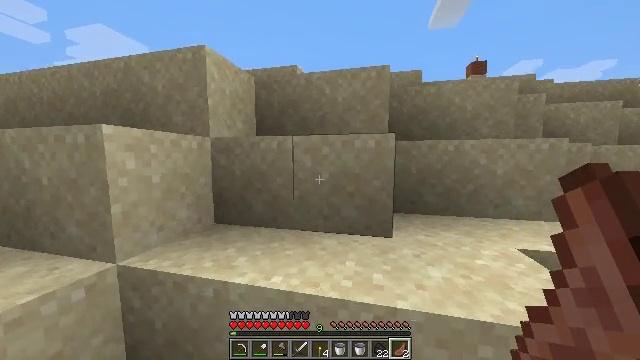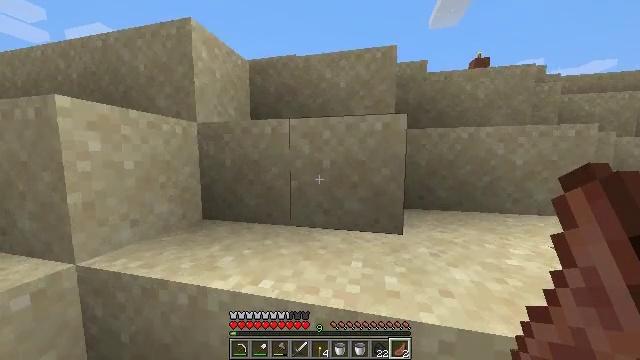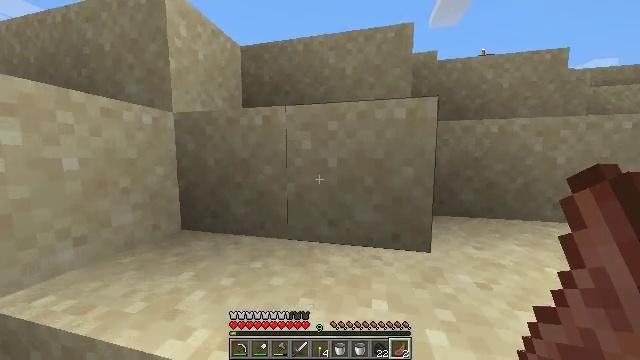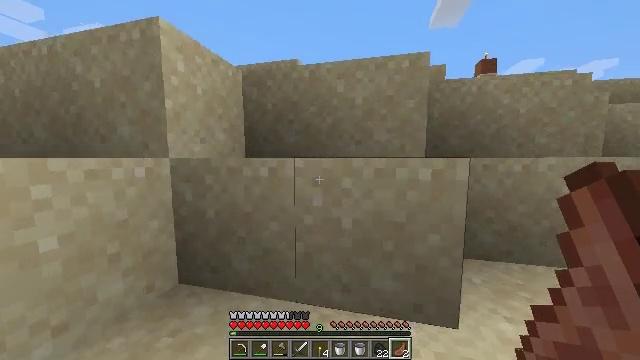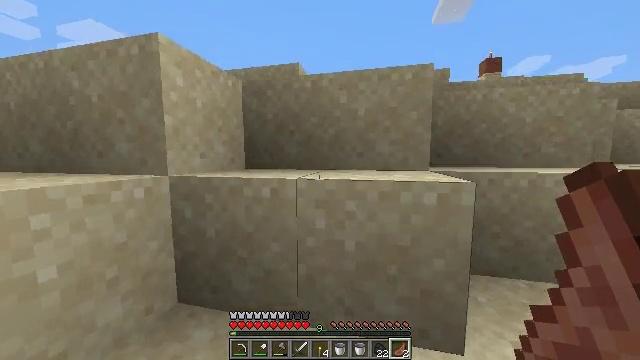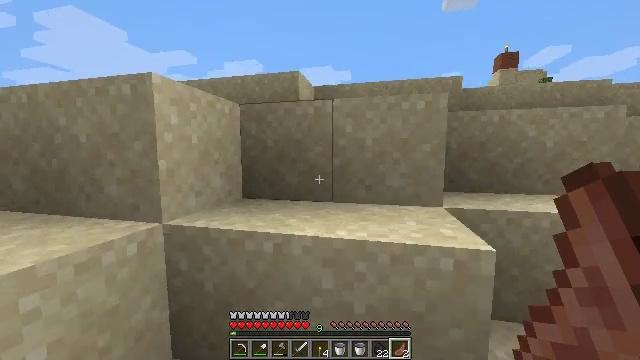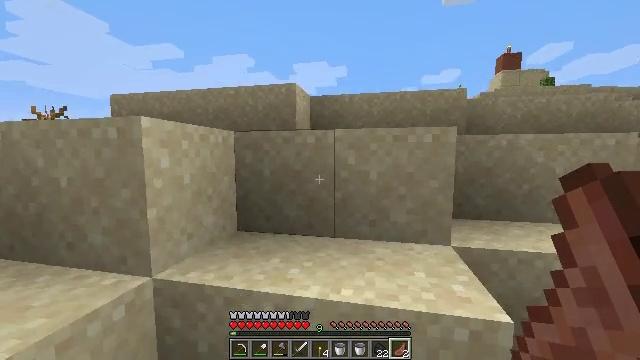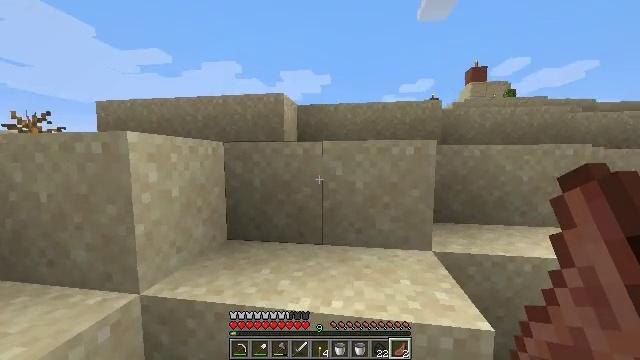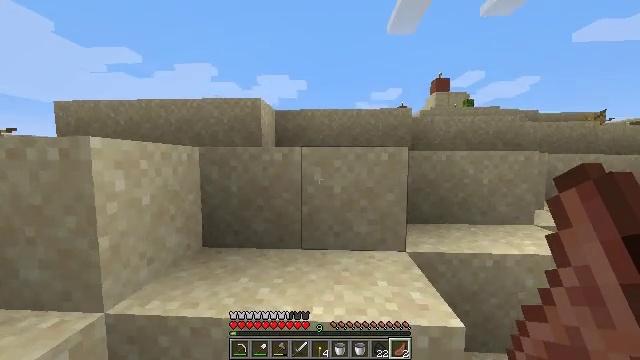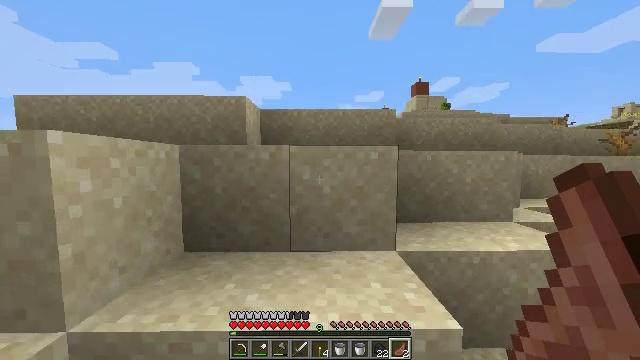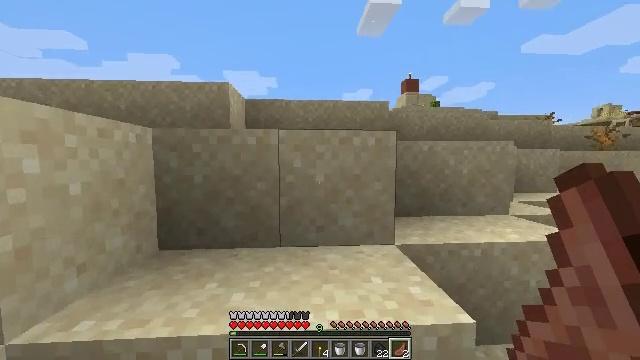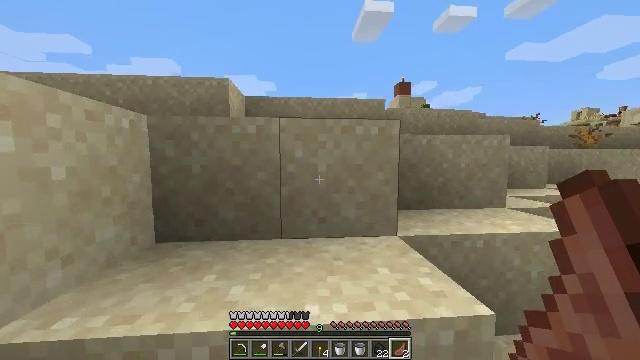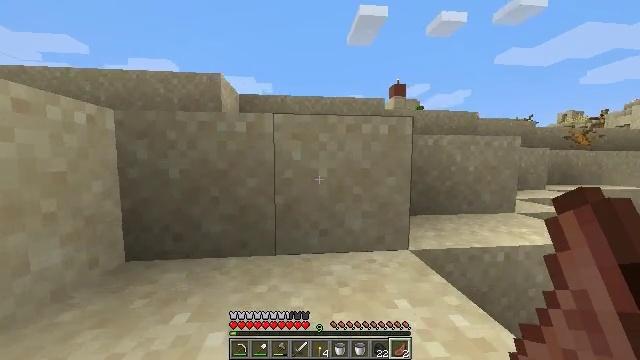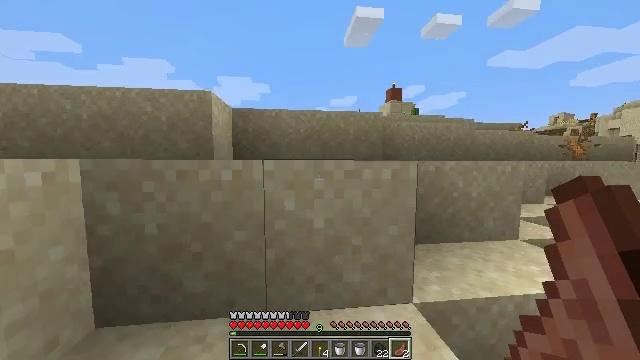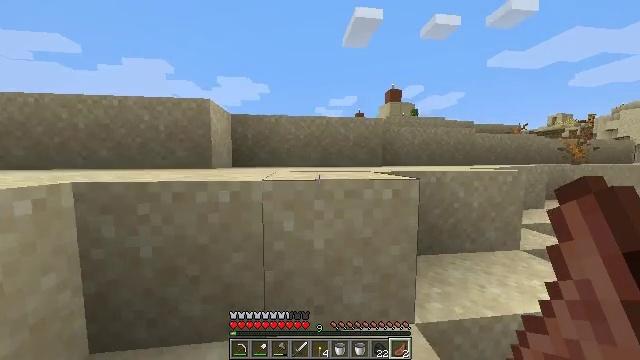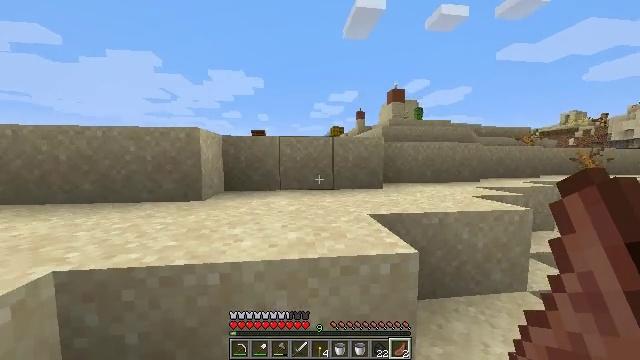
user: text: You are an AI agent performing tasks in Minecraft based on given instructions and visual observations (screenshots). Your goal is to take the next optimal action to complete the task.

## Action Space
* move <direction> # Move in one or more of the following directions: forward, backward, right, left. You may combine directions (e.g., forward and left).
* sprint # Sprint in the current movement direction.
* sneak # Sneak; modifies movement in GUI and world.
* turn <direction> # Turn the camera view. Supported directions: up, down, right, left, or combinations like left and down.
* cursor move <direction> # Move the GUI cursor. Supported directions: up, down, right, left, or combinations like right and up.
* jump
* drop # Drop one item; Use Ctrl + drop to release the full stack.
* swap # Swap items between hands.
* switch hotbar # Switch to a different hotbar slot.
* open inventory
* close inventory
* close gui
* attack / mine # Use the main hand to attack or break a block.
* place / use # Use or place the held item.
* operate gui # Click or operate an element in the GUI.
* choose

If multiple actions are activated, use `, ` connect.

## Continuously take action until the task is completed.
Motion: motion action
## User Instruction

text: Mine a hay block from the field.
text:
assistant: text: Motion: move forward, sprint, jump
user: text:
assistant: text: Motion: move forward, sprint, jump
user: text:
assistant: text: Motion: move forward, sprint, jump
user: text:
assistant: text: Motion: move forward, sprint, jump
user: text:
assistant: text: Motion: move forward, sprint, jump
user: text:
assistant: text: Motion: move forward, sprint, turn right, jump
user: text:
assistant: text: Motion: move forward, sprint, turn right, jump
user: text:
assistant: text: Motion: move forward, sprint, turn right, jump
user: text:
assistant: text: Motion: move forward, sprint, turn right, jump
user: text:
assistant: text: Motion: move forward, sprint, turn right, jump
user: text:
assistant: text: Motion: move forward, sprint, jump
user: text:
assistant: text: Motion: move forward, sprint, turn right, jump
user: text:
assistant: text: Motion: move forward, sprint, jump
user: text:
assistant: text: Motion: move forward, sprint, jump
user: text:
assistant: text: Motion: move forward, sprint, jump
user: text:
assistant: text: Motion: move forward, sprint, turn right and down, jump
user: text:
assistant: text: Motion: move forward, sprint, turn down, jump
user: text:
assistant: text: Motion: move forward, sprint, turn down, jump
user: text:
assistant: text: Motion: move forward, sprint, jump
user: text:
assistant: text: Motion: move forward, sprint, jump
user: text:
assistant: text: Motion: move forward, sprint, jump
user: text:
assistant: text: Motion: move forward, sprint, jump
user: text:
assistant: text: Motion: move forward, sprint, jump
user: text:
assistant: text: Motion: move forward, sprint, jump
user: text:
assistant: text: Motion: move forward, sprint, turn left, jump
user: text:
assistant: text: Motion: move forward, sprint, jump
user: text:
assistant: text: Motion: move forward, sprint, jump
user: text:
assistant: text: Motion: move forward, sprint, jump
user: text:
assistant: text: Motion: move forward, sprint, jump
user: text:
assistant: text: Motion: move forward, sprint, jump